Interaction volume radius: 5 \u00c5
Interaction volume height: 25 \u00c5
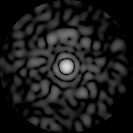
Disorder parameter: 0.8332